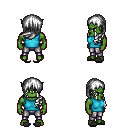
a pixel art fantasy rpg character, male body template, orc, green skin, teal sleeveless shirt, metal pants, white left-swept hairstyle, gray slippers, four views (front, back, left, right), 2x2 character sprite sheet, small pixel art, hard edges, no anti-aliasing